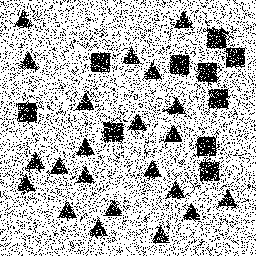
Squares: 10
Triangles: 22
Stars: 0
Total shapes: 32